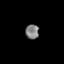
Tissue: lung
Cell type: Epithelial cells
Senescence score: 0.24
Nuclear area (px): 194
Mean DAPI intensity: 126.361